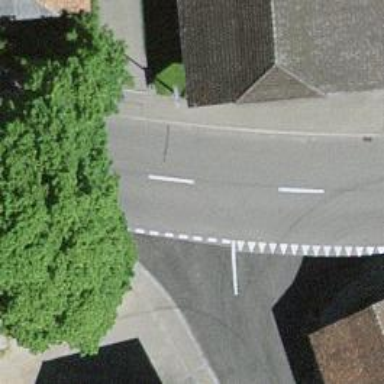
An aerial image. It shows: Road with "give way" sign.